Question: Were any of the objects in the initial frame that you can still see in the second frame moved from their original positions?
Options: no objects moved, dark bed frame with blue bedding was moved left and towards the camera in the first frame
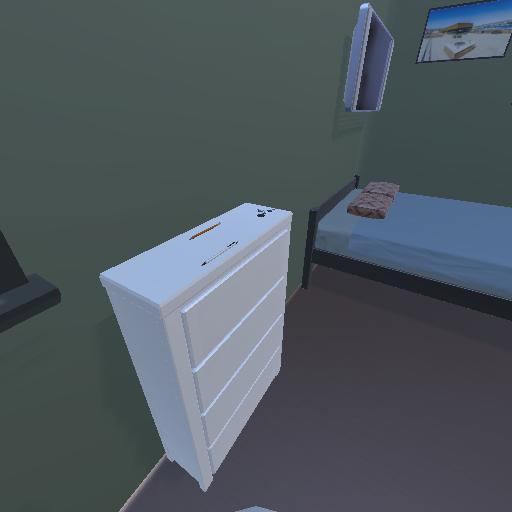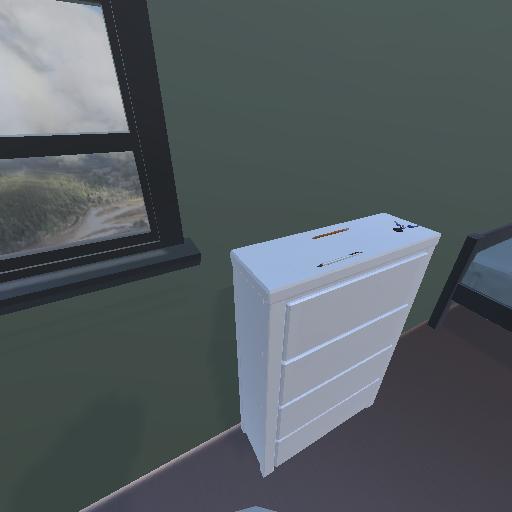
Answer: no objects moved